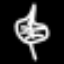
Label: leaf